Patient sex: M
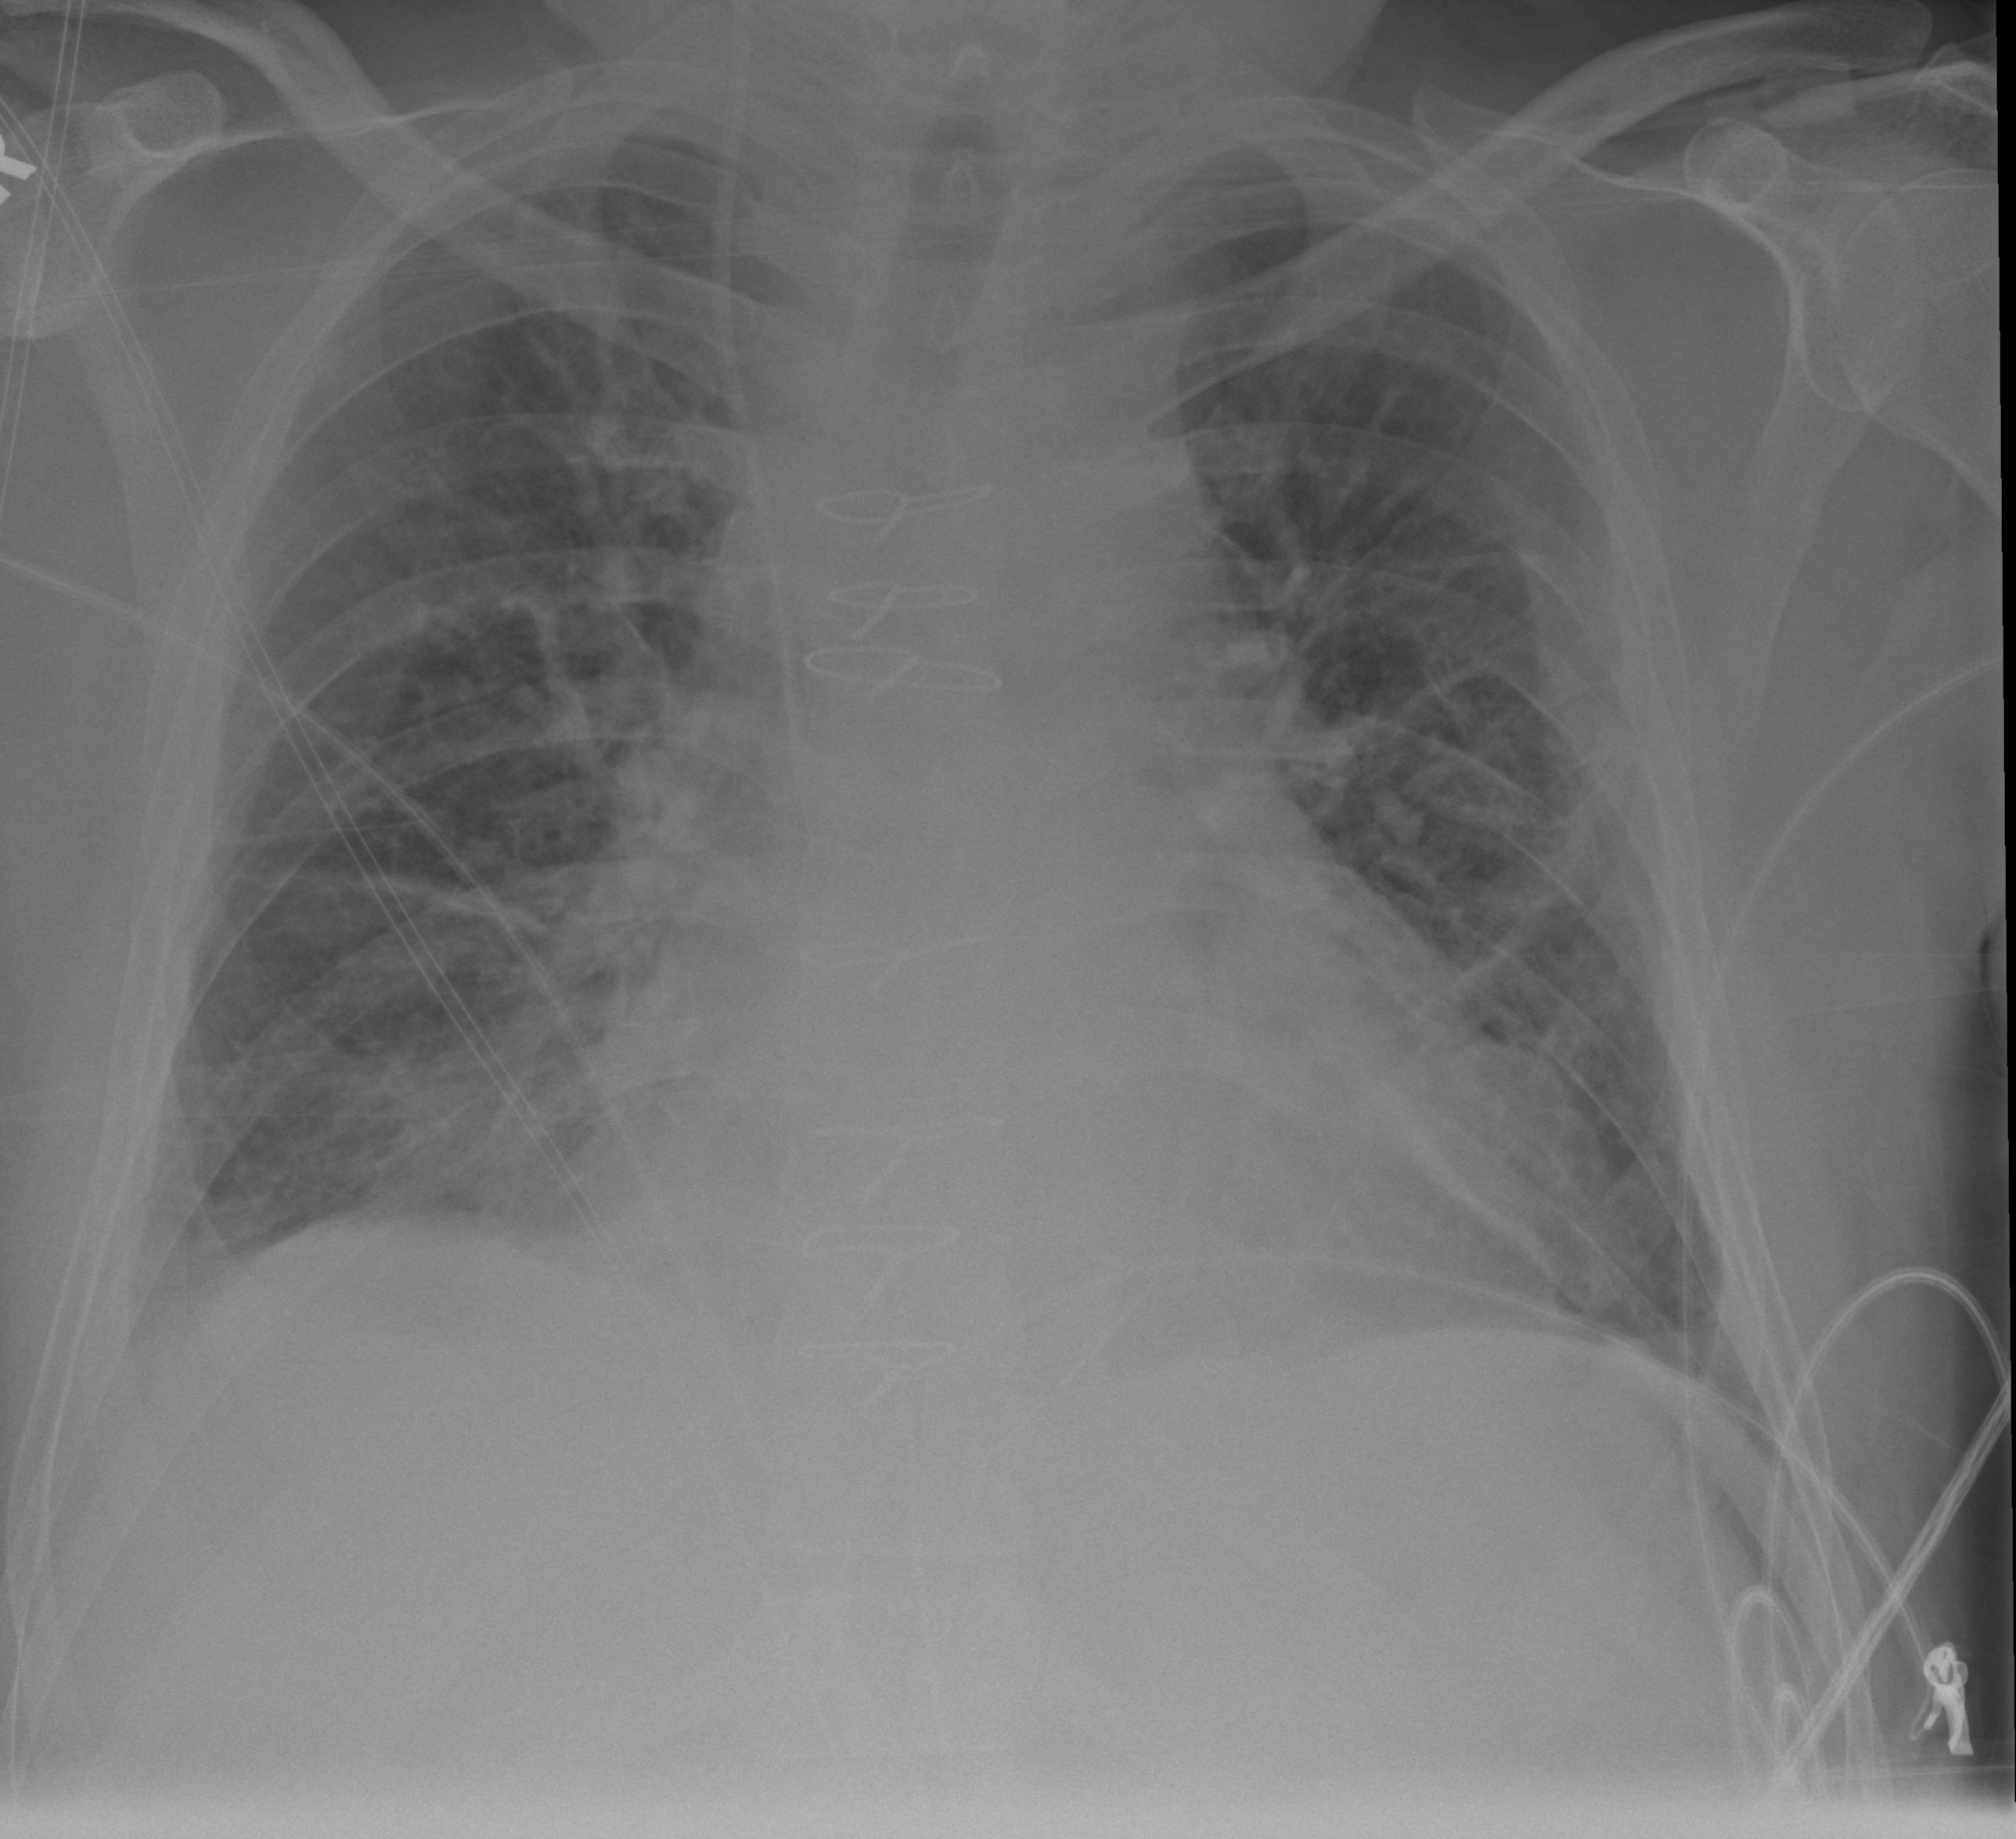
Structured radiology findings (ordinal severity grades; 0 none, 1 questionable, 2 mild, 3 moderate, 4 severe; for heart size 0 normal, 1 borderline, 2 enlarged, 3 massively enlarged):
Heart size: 2
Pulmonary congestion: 2
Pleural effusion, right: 2
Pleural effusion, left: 0
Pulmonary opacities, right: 1
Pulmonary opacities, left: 1
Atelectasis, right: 2
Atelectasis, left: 2